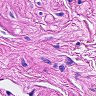
Metastatic tissue present: no